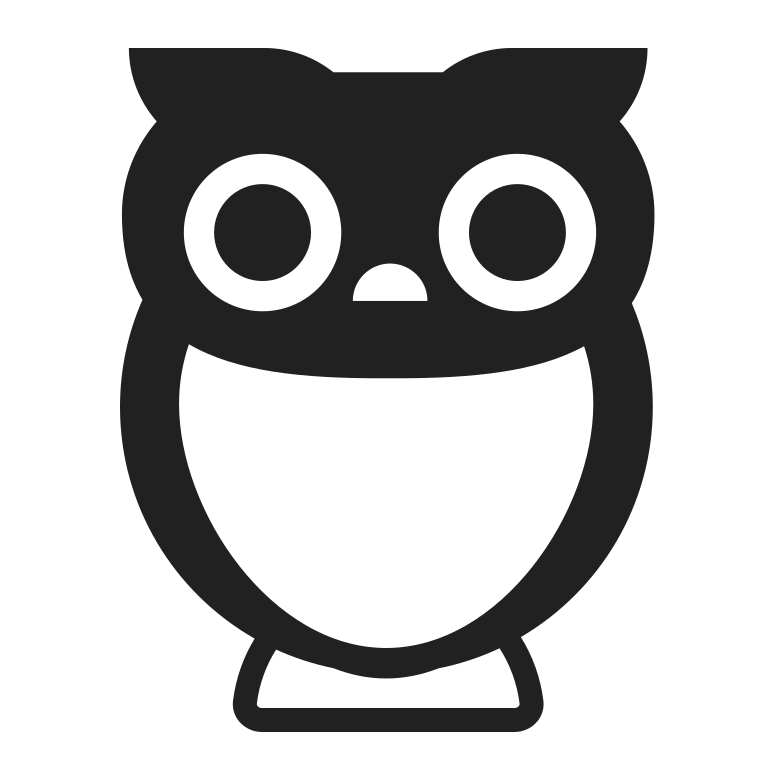
owl high contrast